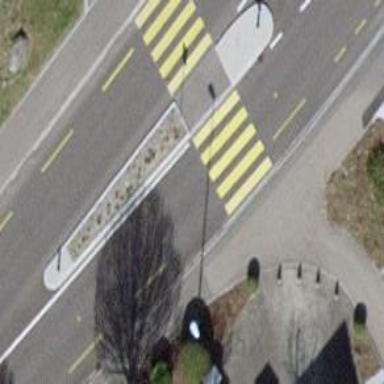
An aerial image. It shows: Secondary road with asphalt surface. The right sidewalk also has asphalt surface.